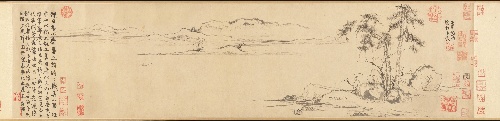
Title: 元  趙孟頫  雙松平遠圖  卷|Twin Pines, Level Distance
Artist: Zhao Mengfu
Artist bio: Chinese, 1254–1322
Date: ca. 1310
Object type: Handscroll
Classification: Paintings
Medium: Handscroll; ink on paper
Culture: China
Period: Yuan dynasty (1271–1368)
Dimensions: Image: 10 9/16 x 42 5/16 in. (26.8 x 107.5 cm)
Overall with mounting: 10 15/16 x 25 ft. 7 11/16 in. (27.8 x 781.5 cm)
Department: Asian Art
Credit line: Ex coll.: C. C. Wang Family, Gift of The Dillon Fund, 1973
Accession year: 1973
Repository: Metropolitan Museum of Art, New York, NY
Tags: Landscapes|Trees